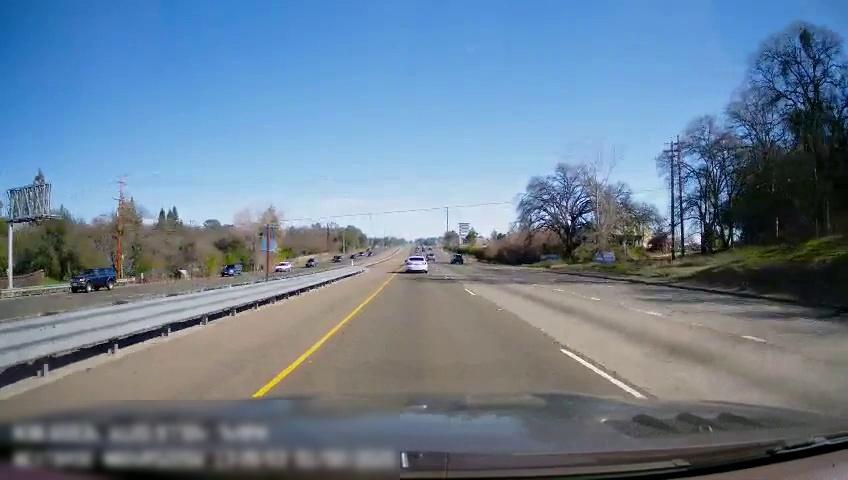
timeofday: Day
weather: Sunny
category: Drivable Space
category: Drivable Space
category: Vehicles | SUV
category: Vehicles | Other LV
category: Vehicles | SUV
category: Vehicles | Car
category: Vehicles | SUV
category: Vehicles | SUV
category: Vehicles | SUV
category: Vehicles | SUV
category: Lanes | Current Lane
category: Lanes | Current Lane
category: Lanes | Alternate Lane
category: Lanes | Alternate Lane